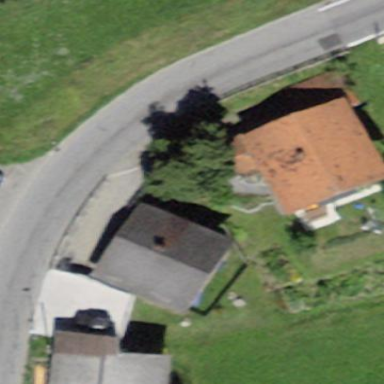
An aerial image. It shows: Detached building.